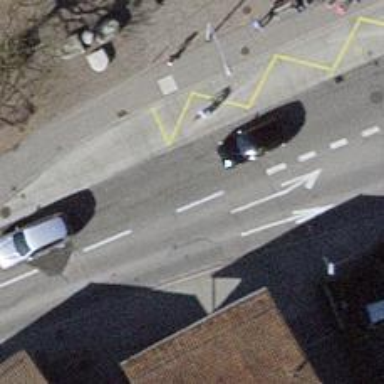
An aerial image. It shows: Bus stop for trolleybuses with designated stop position for public transport.